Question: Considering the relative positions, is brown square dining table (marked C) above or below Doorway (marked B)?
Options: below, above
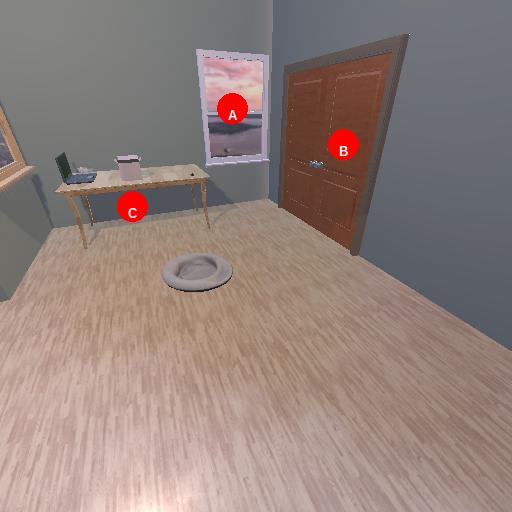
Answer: below